Breast ultrasound image
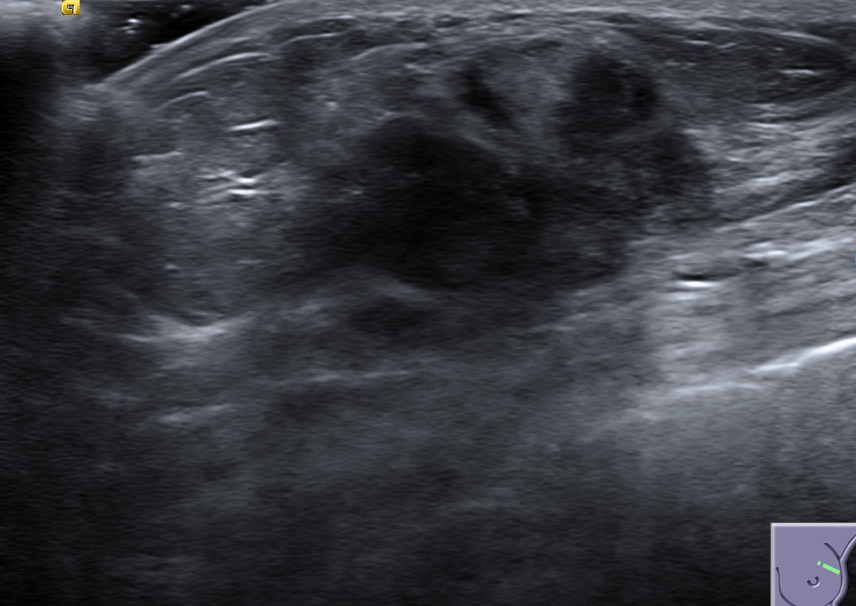
Diagnosis: malignant